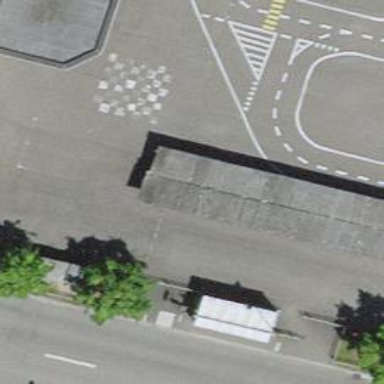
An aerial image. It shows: Covered bicycle parking area.